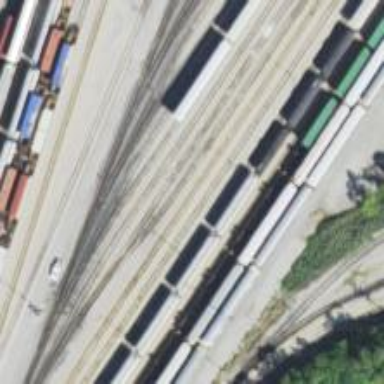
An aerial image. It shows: Railway yard.